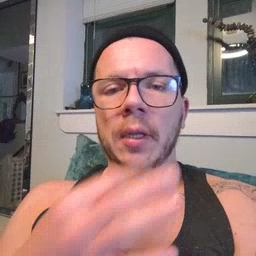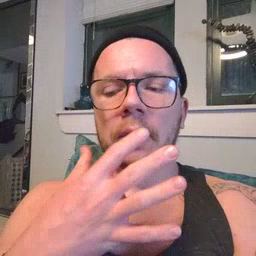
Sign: snack